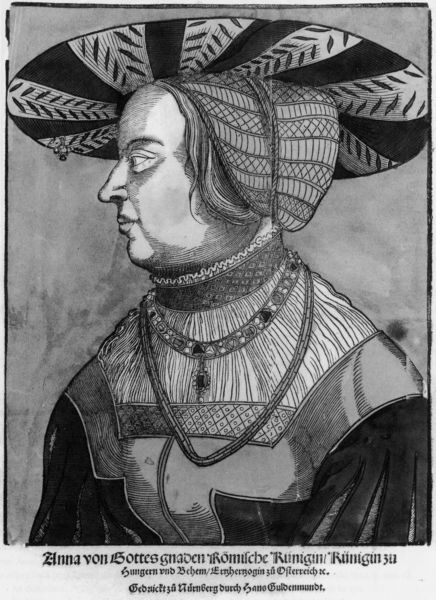
Titel: Bildnis der Anna, Königin von Ungarn, Schwester von Ludwig II von Ungarn
Künstler: Erhard Schön
Institution: (Seriendruck)
Schlagwörter: kopf, schatten, weiß, ausschnitt, brust, busen, frau, frisur, grau, haar, hut, kleid, licht, mund, nase, profil, schmuck, schwarz, stirn, zeichnung, blick, dame, haube, muster, alt, hemd, mütze, augen, bluse, falten, gesicht, kleidung, kragen, rahmen, samt, ärmel, bild, bildnis, portrait, porträt, auge, gold, haare, schnur, saum, brustbild, edelsteine, kinn, lippen, potrait, poträt, puffärmel, renaissance, schultern, kopfbedeckung, schrift, mieder, kette, grafik, graphik, rad, falte, steif, streng, büste, deutsch, wange, krempe, halskette, striche, tusche, medaillon, kreuz, druck, schraffur, radierung, stich, schwarzweiß, text, ketten, bleistift, pupille, strähne, rom, tracht, anhänger, amulett, goldkette, gut, mittelalter, edelstein, königin, gefältelt, kupferstich, anna, strähnen, geschmeide, gottes, fältelungen, sticj, rumänien, königinn, gottes gnaden, #text, riom, #deutsch, schmucke, kluse, römische königin